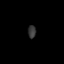
Tissue: lung
Cell type: Smooth muscle cells
Senescence score: 0.5887
Nuclear area (px): 101
Mean DAPI intensity: 52.96